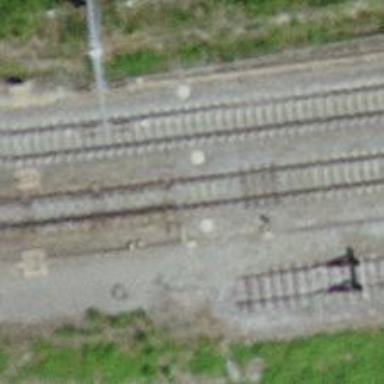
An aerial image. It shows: Railway switch with the turnout pointing to the right.